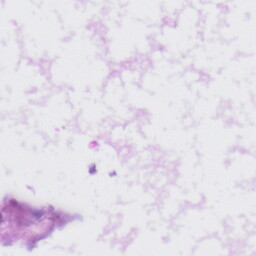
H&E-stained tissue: Liver